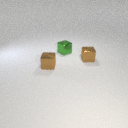
small brown metal cube to the right of small brown metal cube